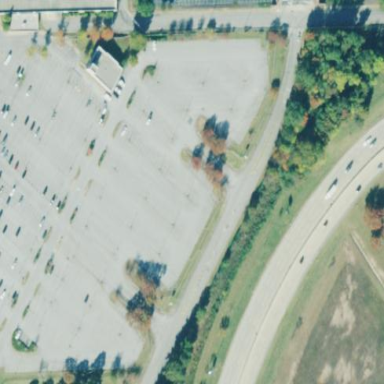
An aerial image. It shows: Parking area with park and ride facility. The surface of the parking area is designated for this purpose.